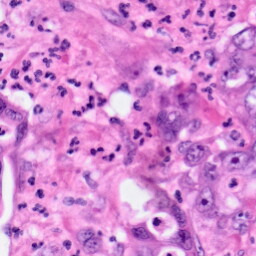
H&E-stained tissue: Pancreatic